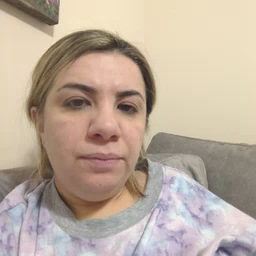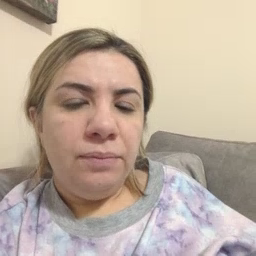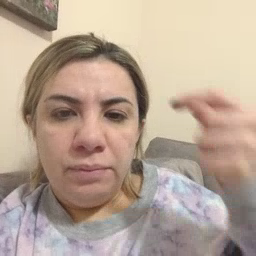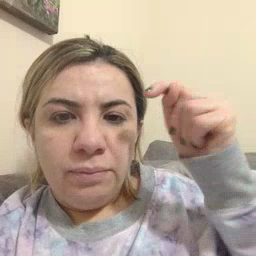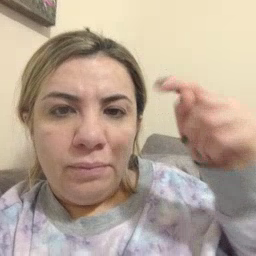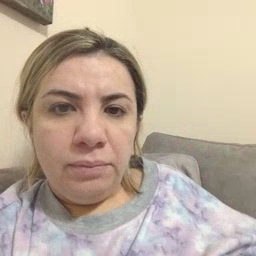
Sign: toy